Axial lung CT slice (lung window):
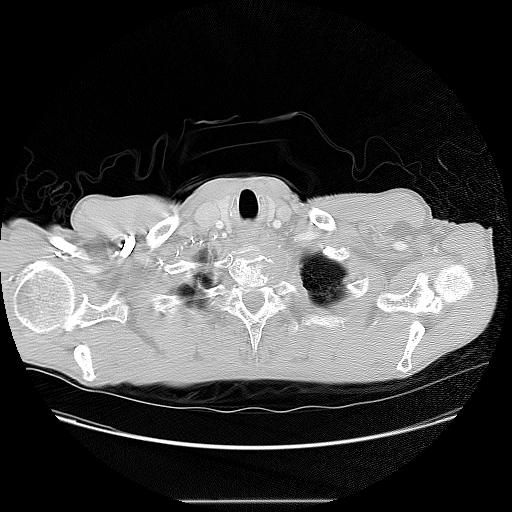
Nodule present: no